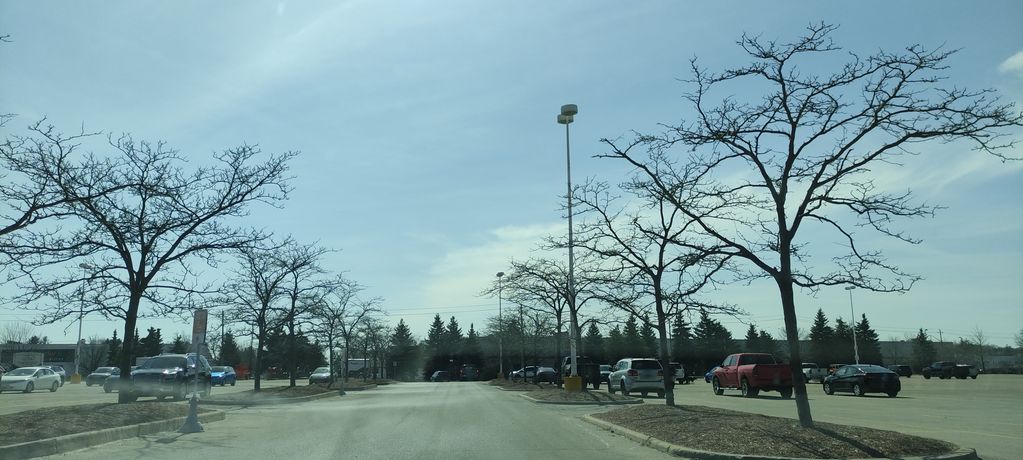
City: kitchener-waterloo